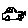
Label: car